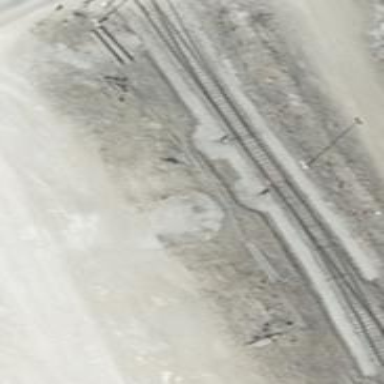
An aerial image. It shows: Railway switch.